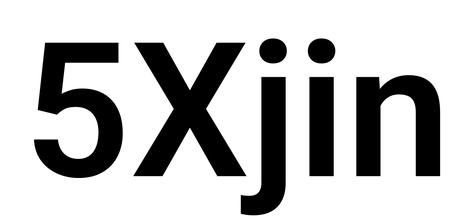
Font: Roboto_SemiBold